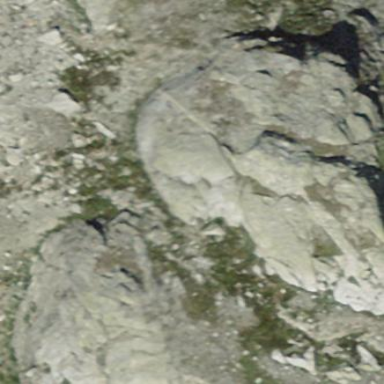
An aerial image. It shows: Landscape of bare rock.